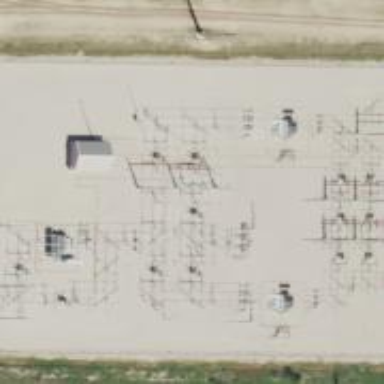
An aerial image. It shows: Switch for power supply.